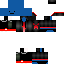
A male skeleton skin with dark skin, wearing brown helmet dressed in a blue armor chest and red pants, featuring a closed mouth.